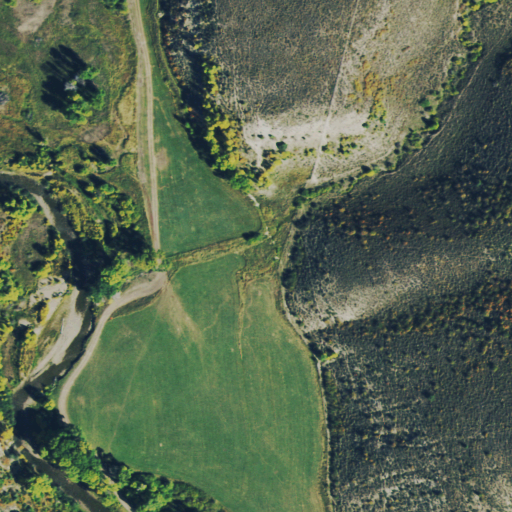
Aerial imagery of valley in Wyoming named Lower Big Gulch containing shrub, pasture, woody wetlands, deciduous forest, and herbaceous wetlands